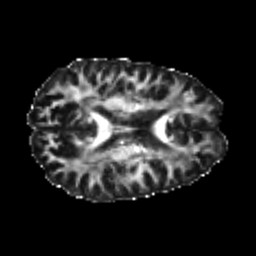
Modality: FA
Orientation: axial
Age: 26
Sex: male
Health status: healthy
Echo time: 0.074 s